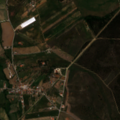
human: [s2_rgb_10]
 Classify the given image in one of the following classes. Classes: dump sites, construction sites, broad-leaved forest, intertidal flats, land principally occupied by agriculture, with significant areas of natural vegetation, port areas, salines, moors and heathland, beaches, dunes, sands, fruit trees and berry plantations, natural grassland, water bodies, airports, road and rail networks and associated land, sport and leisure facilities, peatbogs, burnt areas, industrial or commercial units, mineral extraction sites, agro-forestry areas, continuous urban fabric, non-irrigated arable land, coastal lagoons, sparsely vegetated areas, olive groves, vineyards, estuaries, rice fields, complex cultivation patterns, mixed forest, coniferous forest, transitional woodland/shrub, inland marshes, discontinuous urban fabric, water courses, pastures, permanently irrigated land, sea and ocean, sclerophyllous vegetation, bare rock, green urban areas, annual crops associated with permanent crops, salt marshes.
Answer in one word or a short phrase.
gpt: permanently irrigated land, pastures, complex cultivation patterns, broad-leaved forest, mixed forest